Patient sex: M
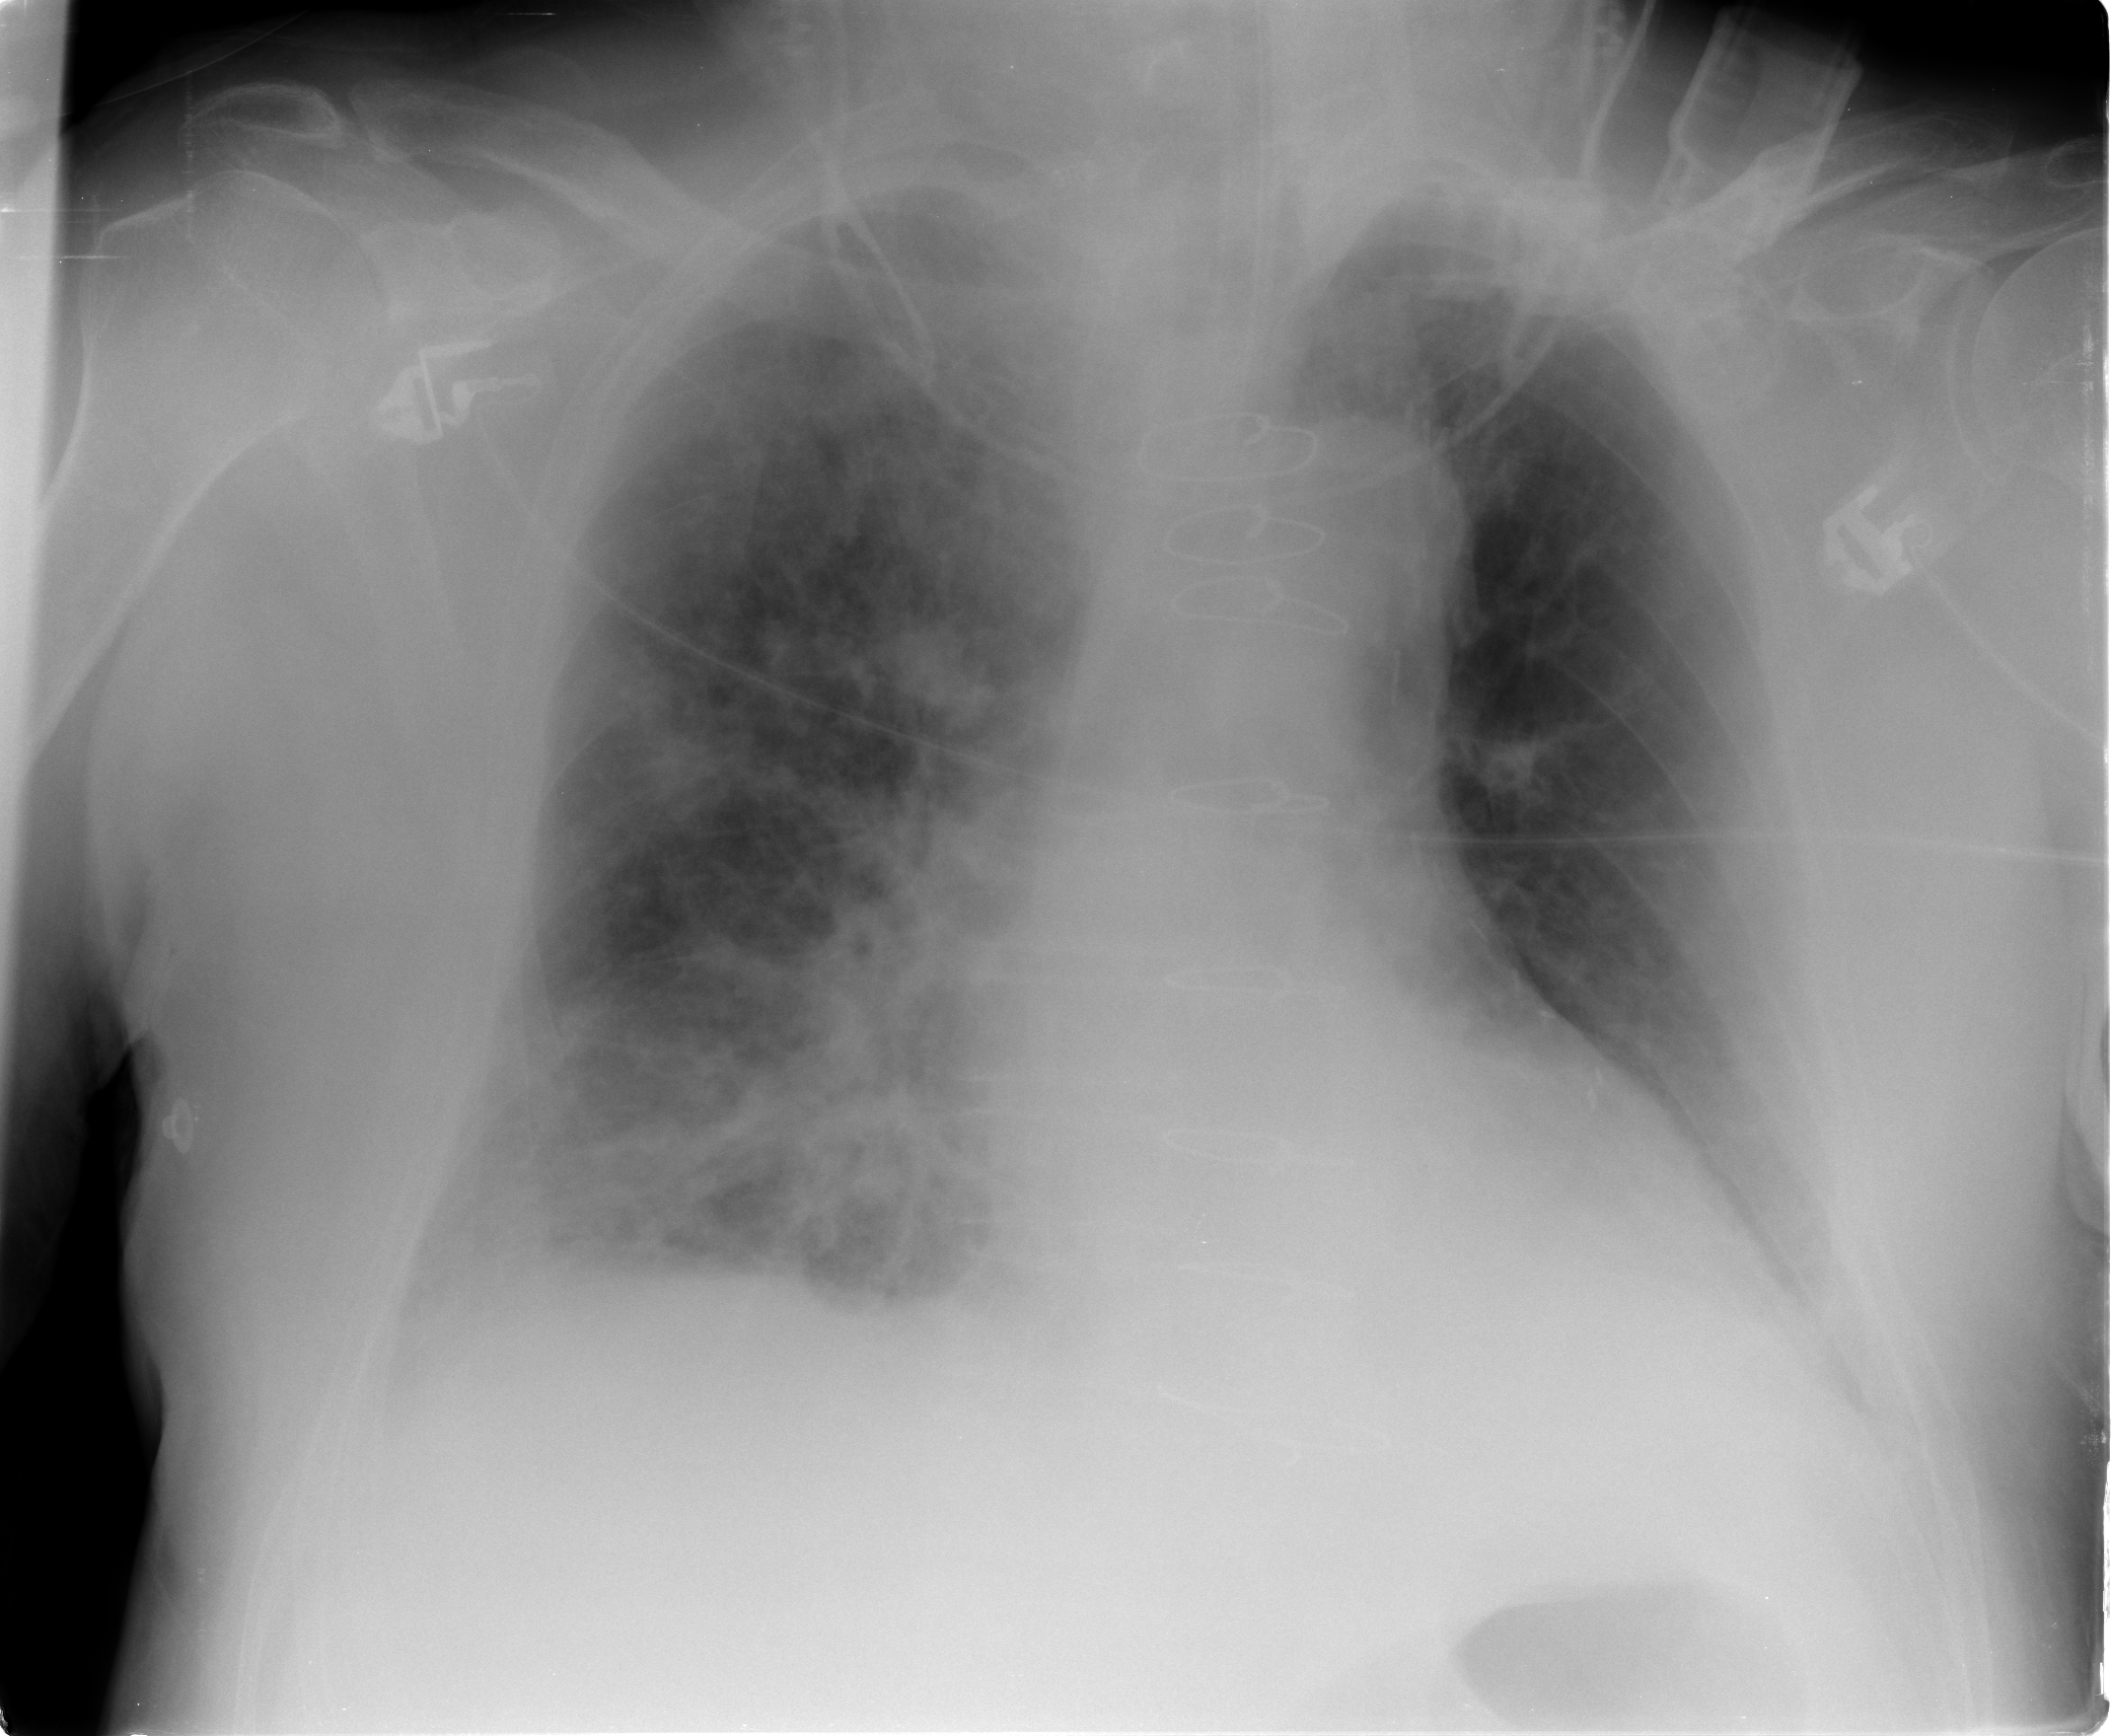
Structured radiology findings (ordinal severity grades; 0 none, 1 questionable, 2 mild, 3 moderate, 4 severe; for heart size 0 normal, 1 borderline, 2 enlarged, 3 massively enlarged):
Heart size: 1
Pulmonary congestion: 1
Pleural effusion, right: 2
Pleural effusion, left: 2
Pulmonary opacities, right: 3
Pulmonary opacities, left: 0
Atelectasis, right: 2
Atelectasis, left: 2